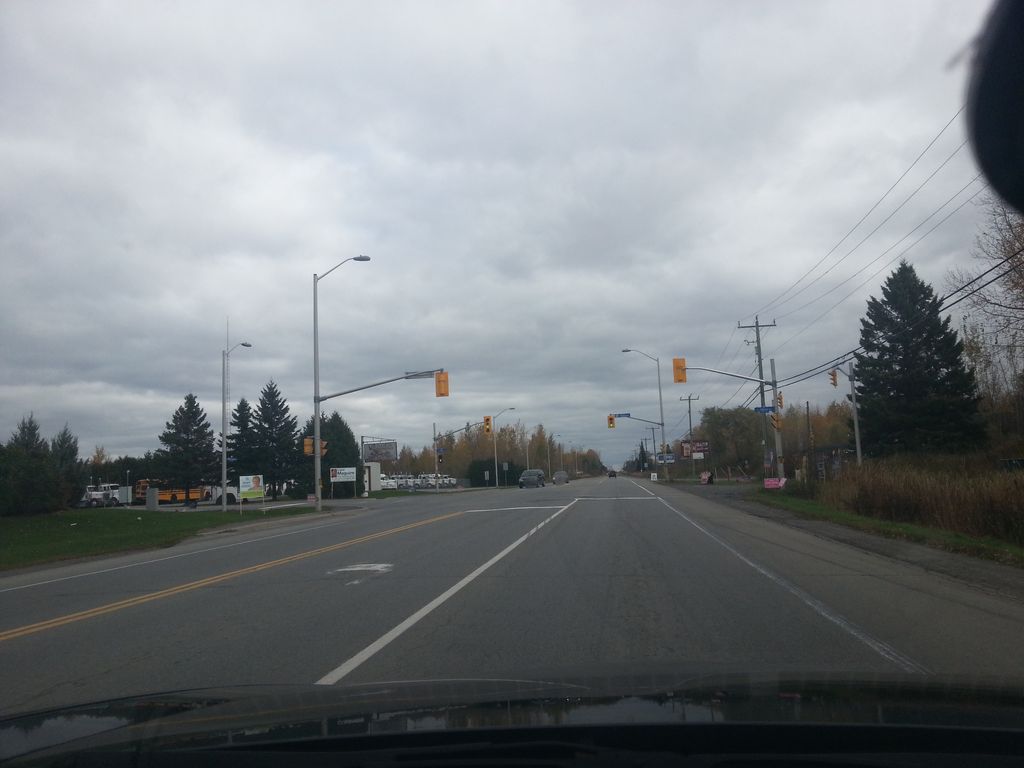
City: ottawa-gatineau